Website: crate-barrel
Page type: billing-address
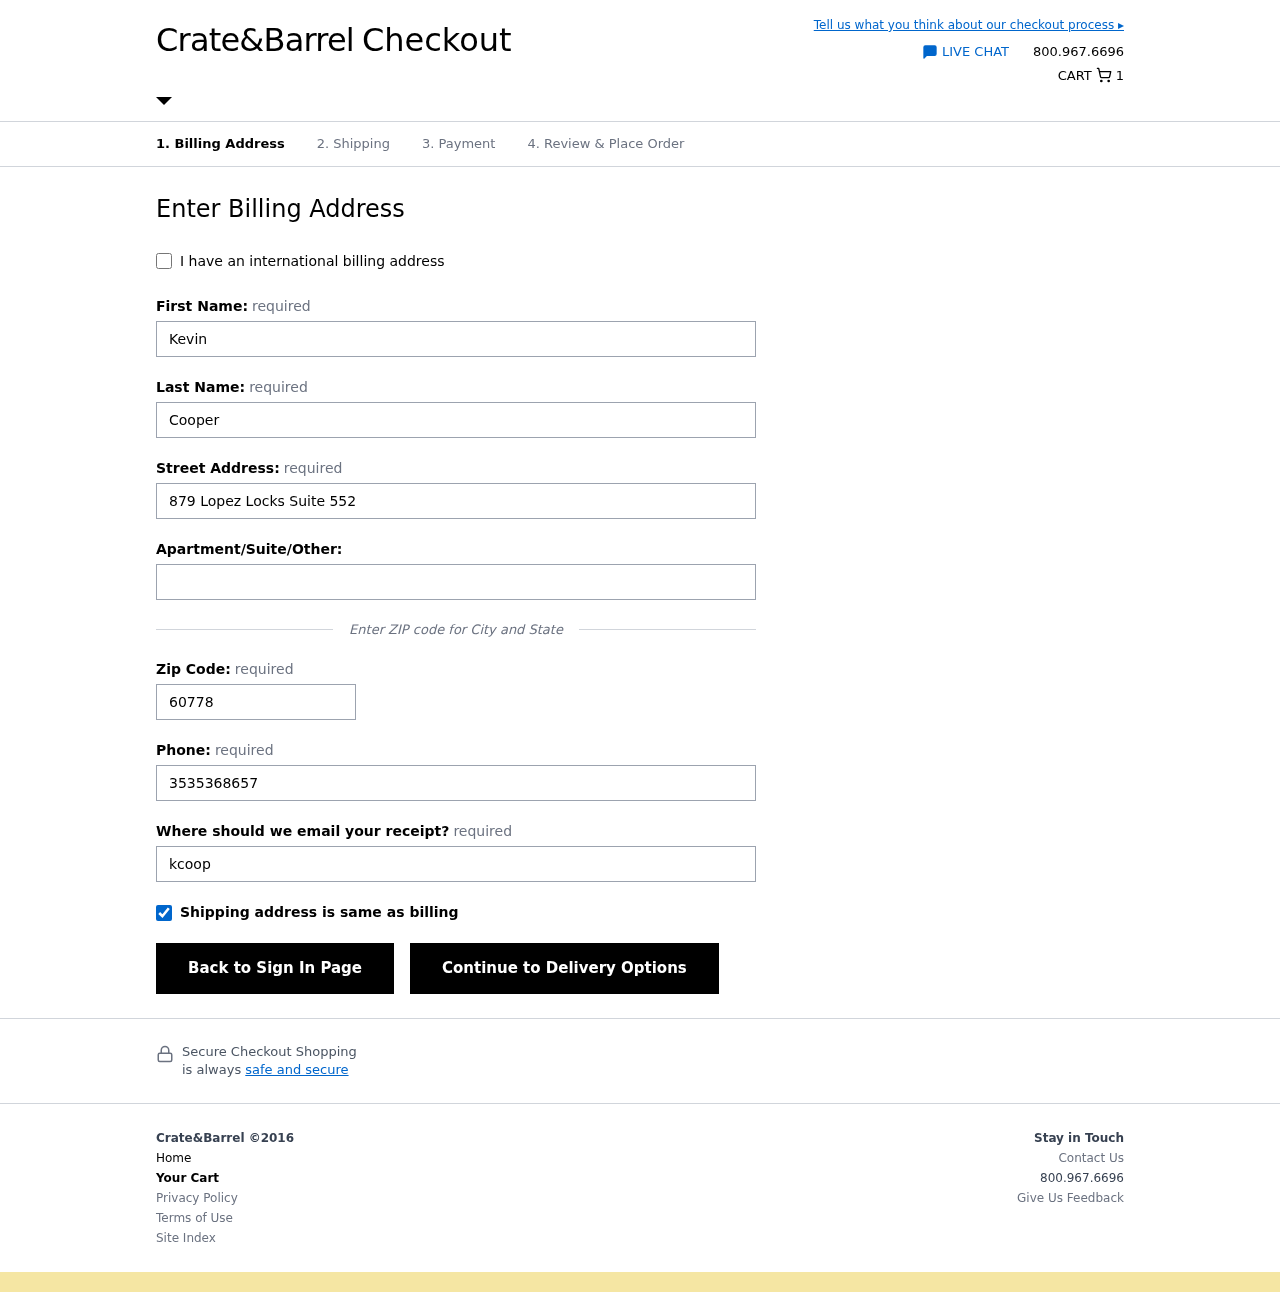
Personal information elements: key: PII_EMAIL
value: kcooper@hotmail.com
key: PII_FIRSTNAME
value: Kevin
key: PII_LASTNAME
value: Cooper
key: PII_PHONE
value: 3535368657
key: PII_POSTCODE
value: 60778
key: PII_STREET
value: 879 Lopez Locks Suite 552
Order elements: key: ORDER_NUM_ITEMS
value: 1